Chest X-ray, AP view. Patient: 18 years old, sex F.
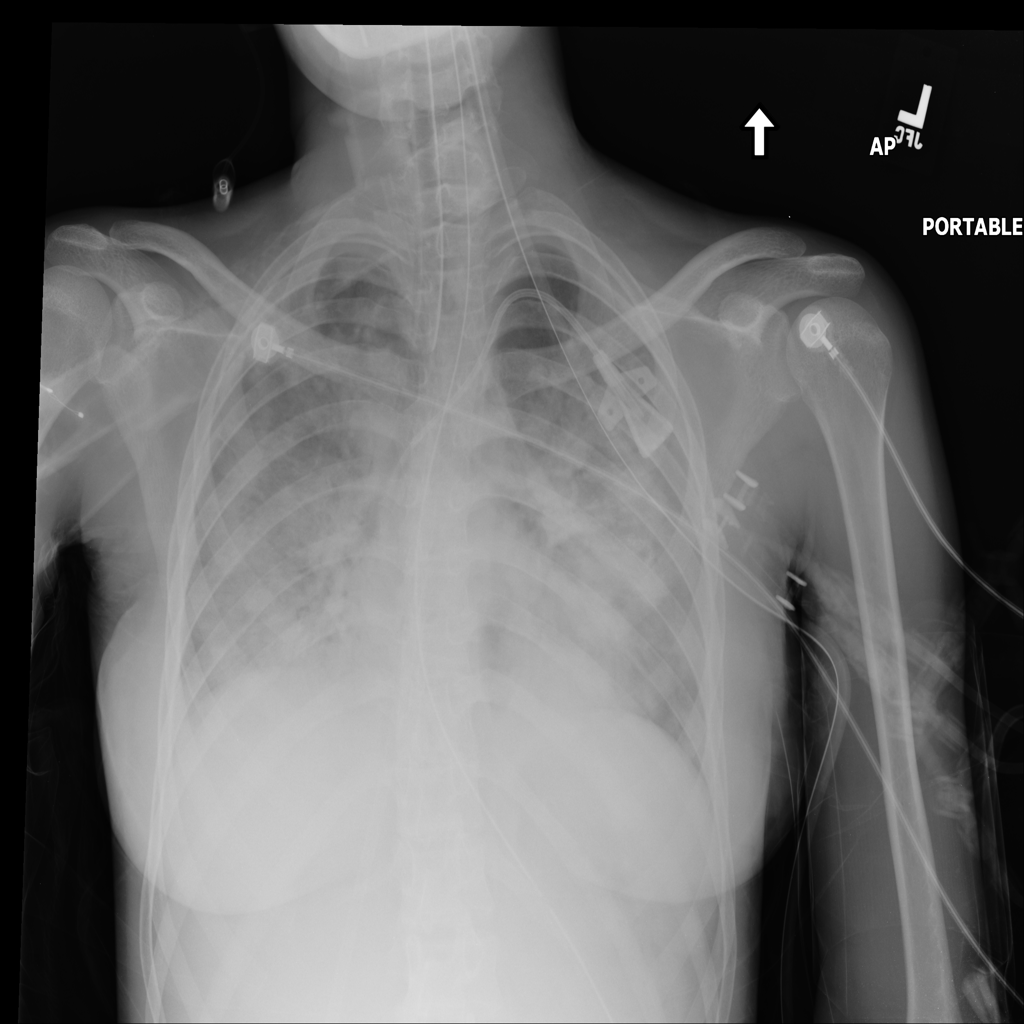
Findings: No Finding